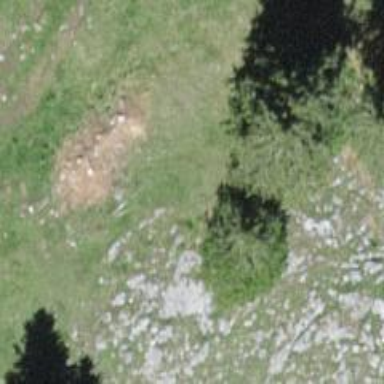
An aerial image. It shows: Needle-leaved tree in its natural environment.